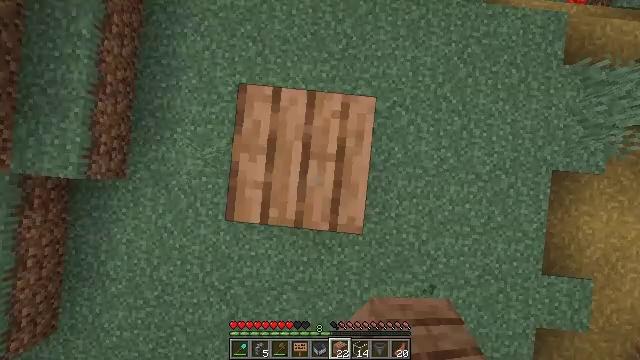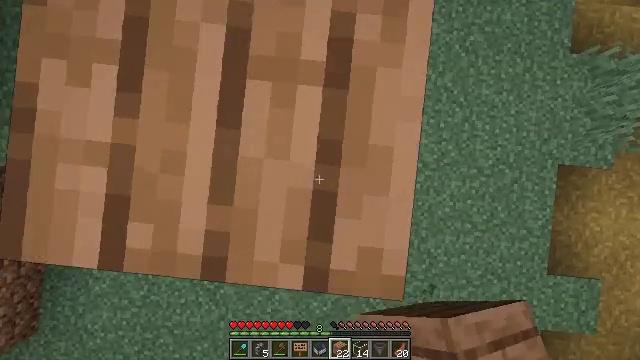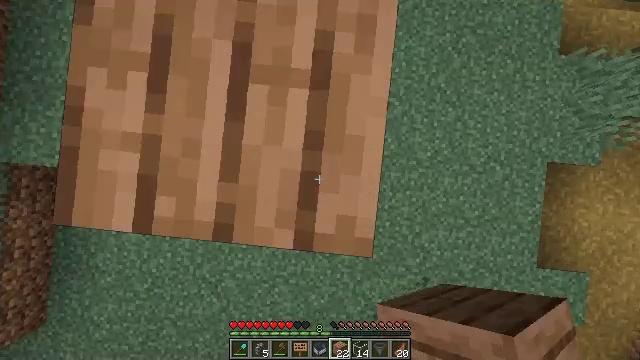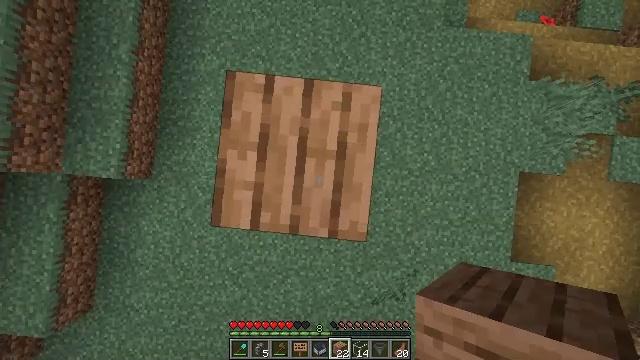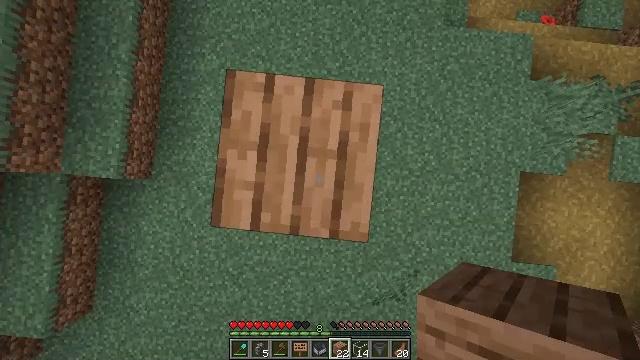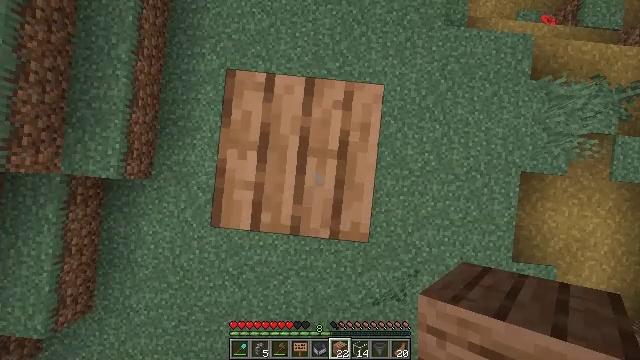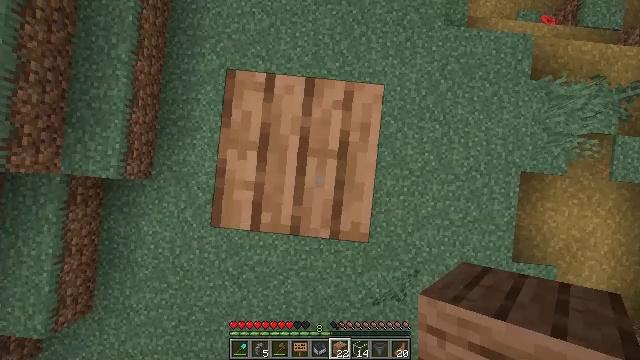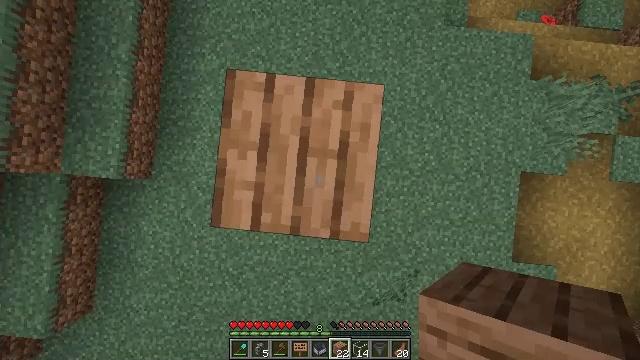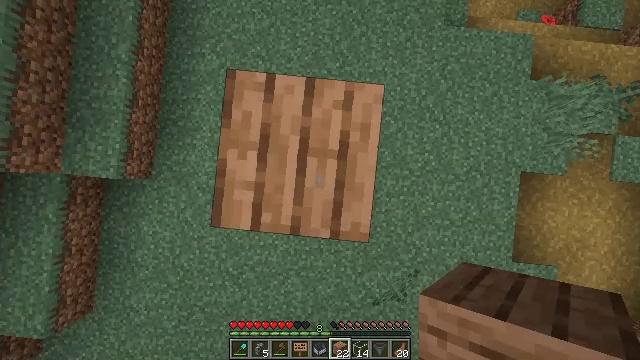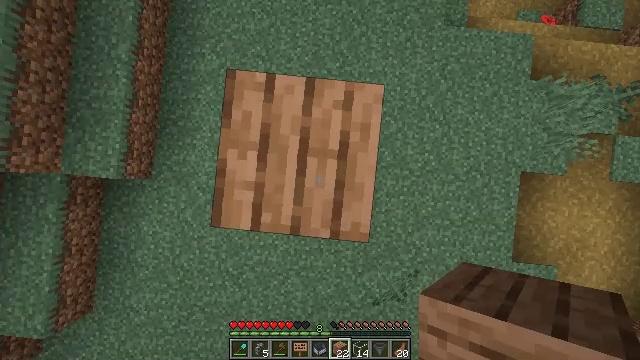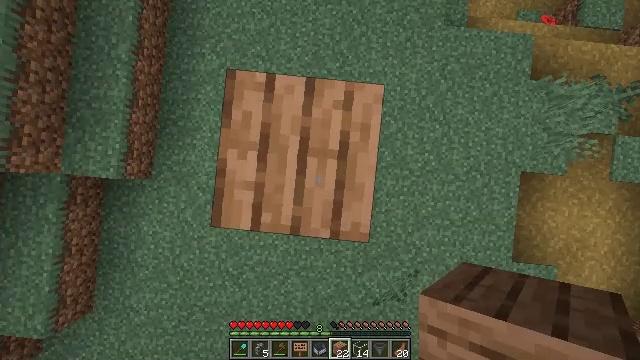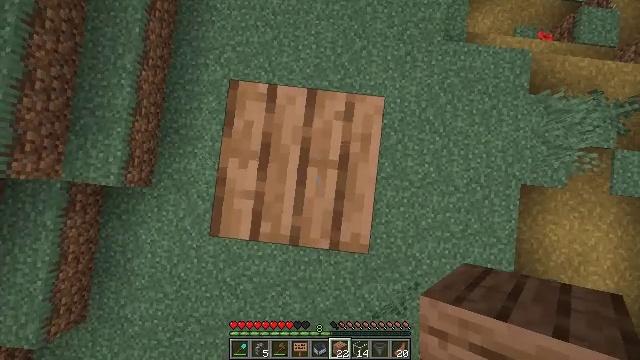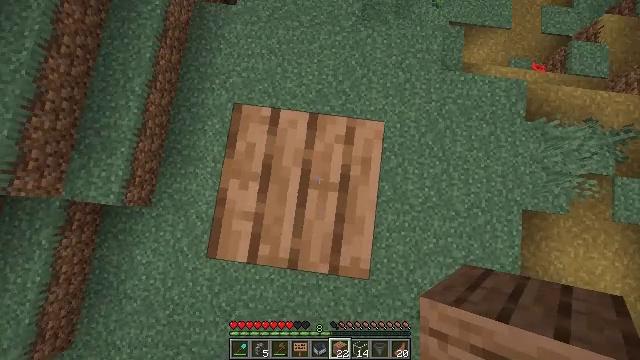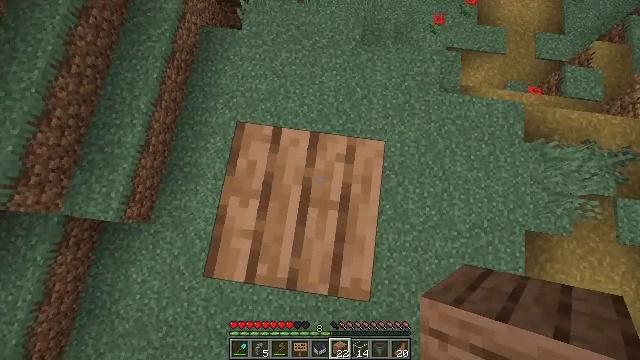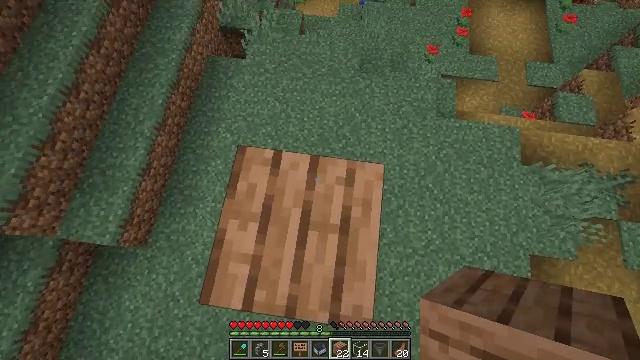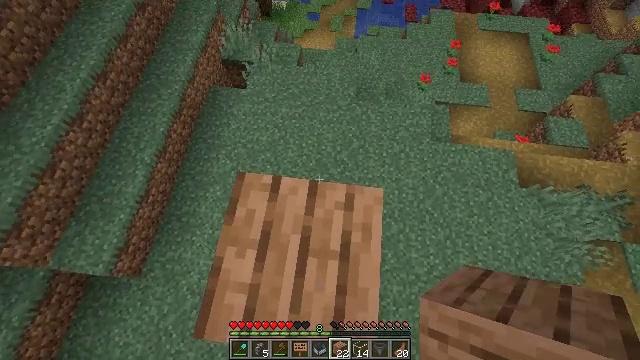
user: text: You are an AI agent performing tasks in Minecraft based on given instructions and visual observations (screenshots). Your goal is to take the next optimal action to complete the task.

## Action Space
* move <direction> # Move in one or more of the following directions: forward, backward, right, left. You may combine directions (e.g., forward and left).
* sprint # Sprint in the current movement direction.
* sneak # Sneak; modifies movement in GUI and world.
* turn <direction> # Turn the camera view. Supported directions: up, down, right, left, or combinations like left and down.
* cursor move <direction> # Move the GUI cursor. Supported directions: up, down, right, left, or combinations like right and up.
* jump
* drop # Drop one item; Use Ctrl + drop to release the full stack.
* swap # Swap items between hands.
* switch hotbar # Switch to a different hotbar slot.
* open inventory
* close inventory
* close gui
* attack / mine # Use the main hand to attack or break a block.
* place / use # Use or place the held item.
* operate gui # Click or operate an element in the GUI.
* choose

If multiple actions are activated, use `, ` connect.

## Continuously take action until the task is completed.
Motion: motion action
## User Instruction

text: Retrieve jungle planks by mining.
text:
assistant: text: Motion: use / place, jump
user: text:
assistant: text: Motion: use / place, jump
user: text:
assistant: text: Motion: use / place, jump
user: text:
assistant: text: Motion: use / place, jump
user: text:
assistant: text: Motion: use / place, jump
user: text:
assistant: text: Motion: use / place, jump
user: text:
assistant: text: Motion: use / place, jump
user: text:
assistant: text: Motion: jump
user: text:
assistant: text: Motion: jump
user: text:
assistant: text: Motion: no_op
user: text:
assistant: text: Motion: turn up
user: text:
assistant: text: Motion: turn up
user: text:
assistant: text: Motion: turn up
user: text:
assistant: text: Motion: turn up
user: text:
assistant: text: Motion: turn up
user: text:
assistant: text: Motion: turn up
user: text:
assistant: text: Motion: turn up
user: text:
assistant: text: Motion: turn up
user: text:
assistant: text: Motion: turn up
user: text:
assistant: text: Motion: turn up
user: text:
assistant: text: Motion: turn up
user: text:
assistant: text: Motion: turn up
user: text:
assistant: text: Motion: turn up
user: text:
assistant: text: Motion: turn up
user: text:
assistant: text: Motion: turn up
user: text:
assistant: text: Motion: no_op
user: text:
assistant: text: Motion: no_op
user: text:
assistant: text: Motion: no_op
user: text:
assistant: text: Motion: no_op
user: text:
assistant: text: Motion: no_op